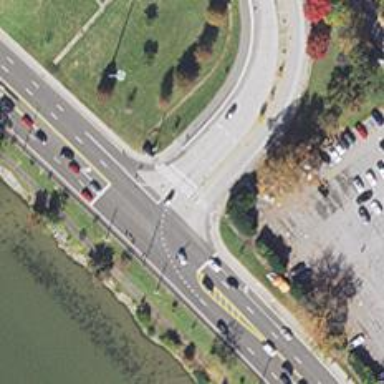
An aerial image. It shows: Cycleway around traffic island.